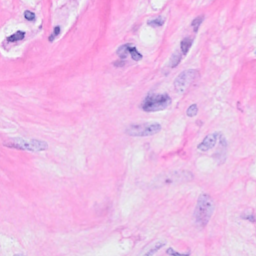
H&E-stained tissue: Breast